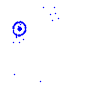
Particle: pion